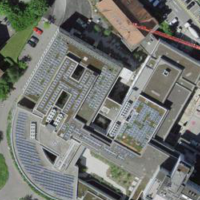
EUNIS habitat code: 54
Species observed at this site:
Phoenicurus ochruros
Anthyllis vulneraria